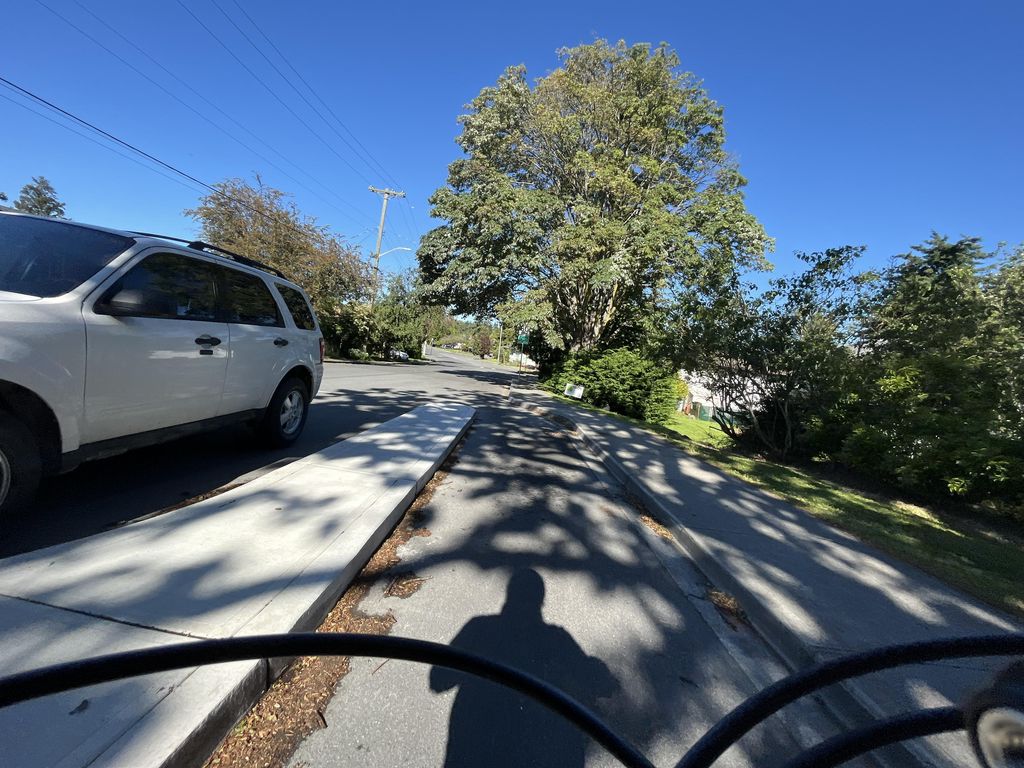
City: victoria